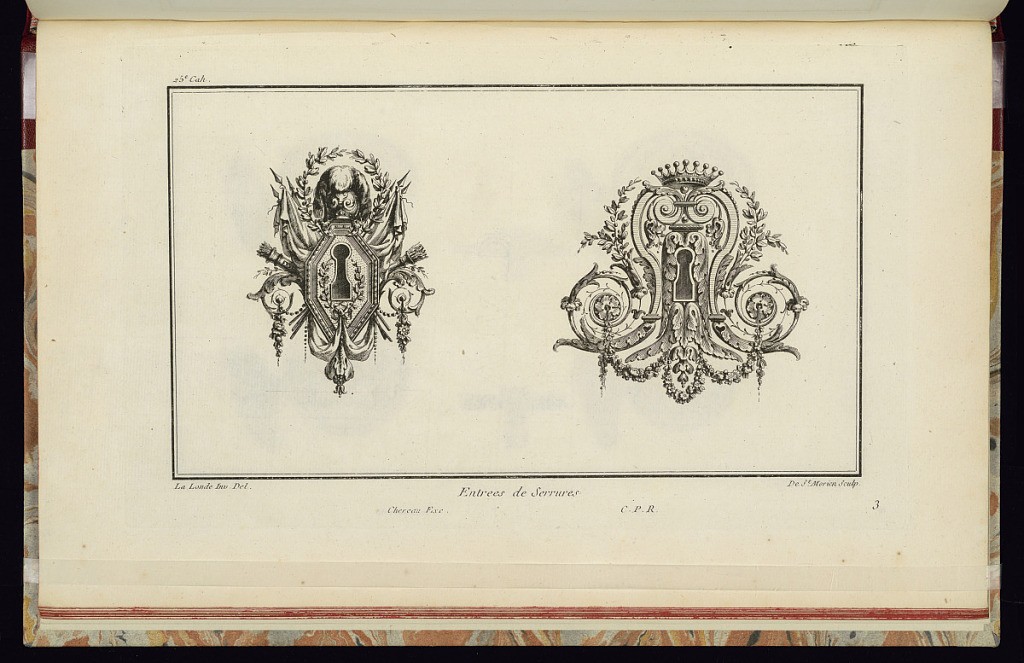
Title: Entrees de Serrures
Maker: Richard de Lalonde, French, active 1780–96
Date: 1775-1788
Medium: Etching on off-white laid paper
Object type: Print
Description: Designs for two lock entries. The one on the left has attributes of war around it, including a helmet at top, flags, quivers, bows, and scrolling acanthus leaves with flower tassels from it. The one on the right has a crown at top, and is surrounded by stylized and scrolling acanthus leaves, and a swag of flowers. The plate is signed and numbered.